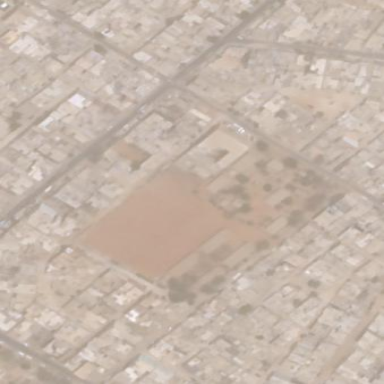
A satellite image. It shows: School surrounded by wall.